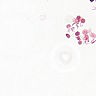
Metastatic tissue present: no